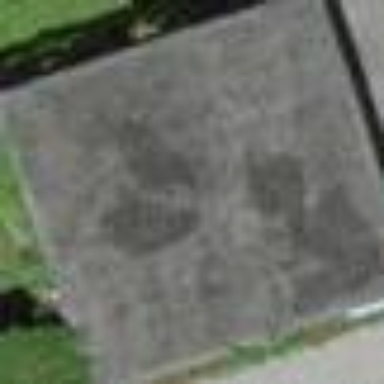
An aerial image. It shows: Garage.